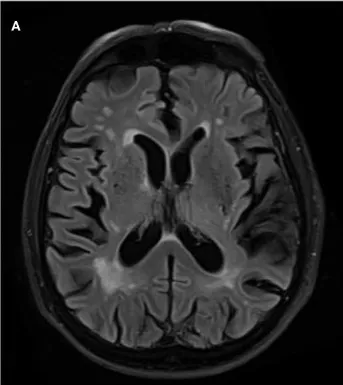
(A) Magnetic resonance brain images with fluid attenuated inversion recovery (FLAIR) sequences of October 2017, when patient presented with recurrent seizures. Images show distinct cerebral small vessel disease.
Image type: radiology (mri)